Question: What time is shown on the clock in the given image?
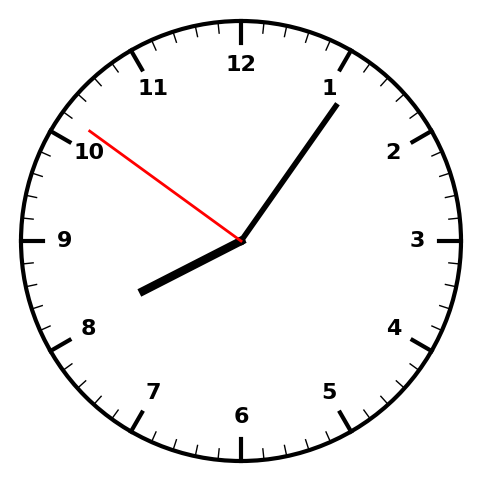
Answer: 08:05:51